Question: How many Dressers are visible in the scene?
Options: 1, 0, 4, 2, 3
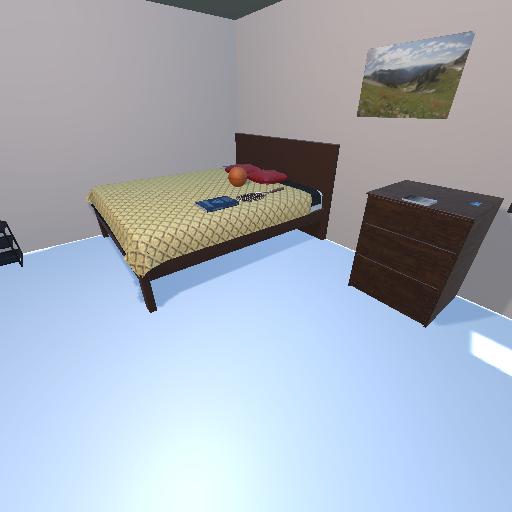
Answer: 1